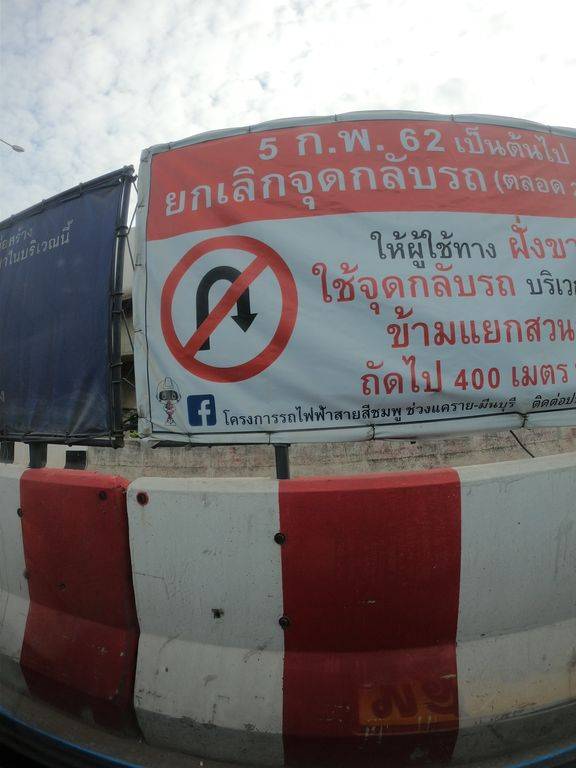
Region: Thailand
Coordinates: 13.823, 100.679